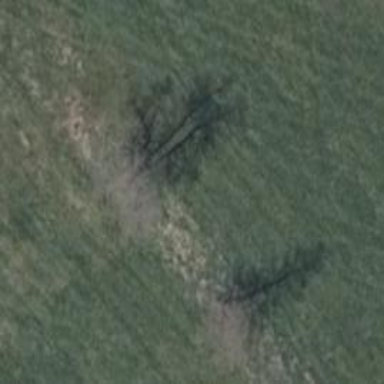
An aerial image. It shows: Deciduous broadleaved tree.